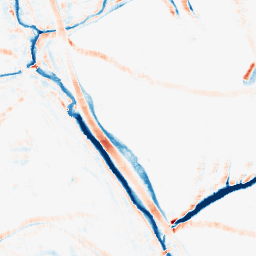
Category: morphological
Decomposition family: morphological_square
Decomposition parameters: operation: average
size: 10
Upsampling method: lanczos
Upsampling parameters: scale: 2
Upsampling scale: 2